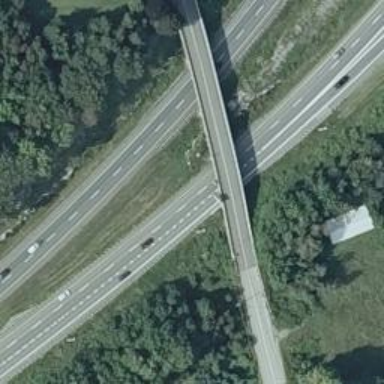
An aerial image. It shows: Motorway junction.